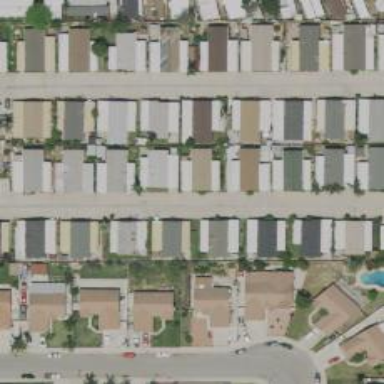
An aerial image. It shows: Residential area known as trailer park.